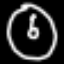
Label: clock